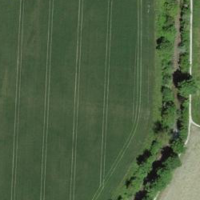
EUNIS habitat code: 52
Species observed at this site:
Equisetum arvense